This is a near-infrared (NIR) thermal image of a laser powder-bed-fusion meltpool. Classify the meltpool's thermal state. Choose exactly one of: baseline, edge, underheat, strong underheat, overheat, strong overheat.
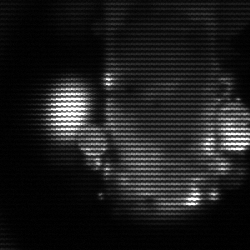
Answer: strong underheat